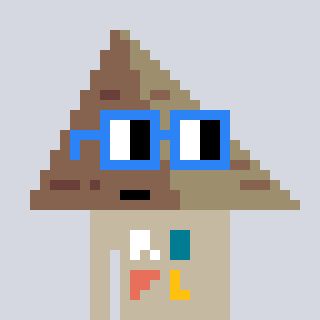
a pixel art character with square blue glasses, a pyramid-shaped head and a bege-colored body on a cool background